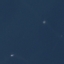
Land use / land cover: SeaLake